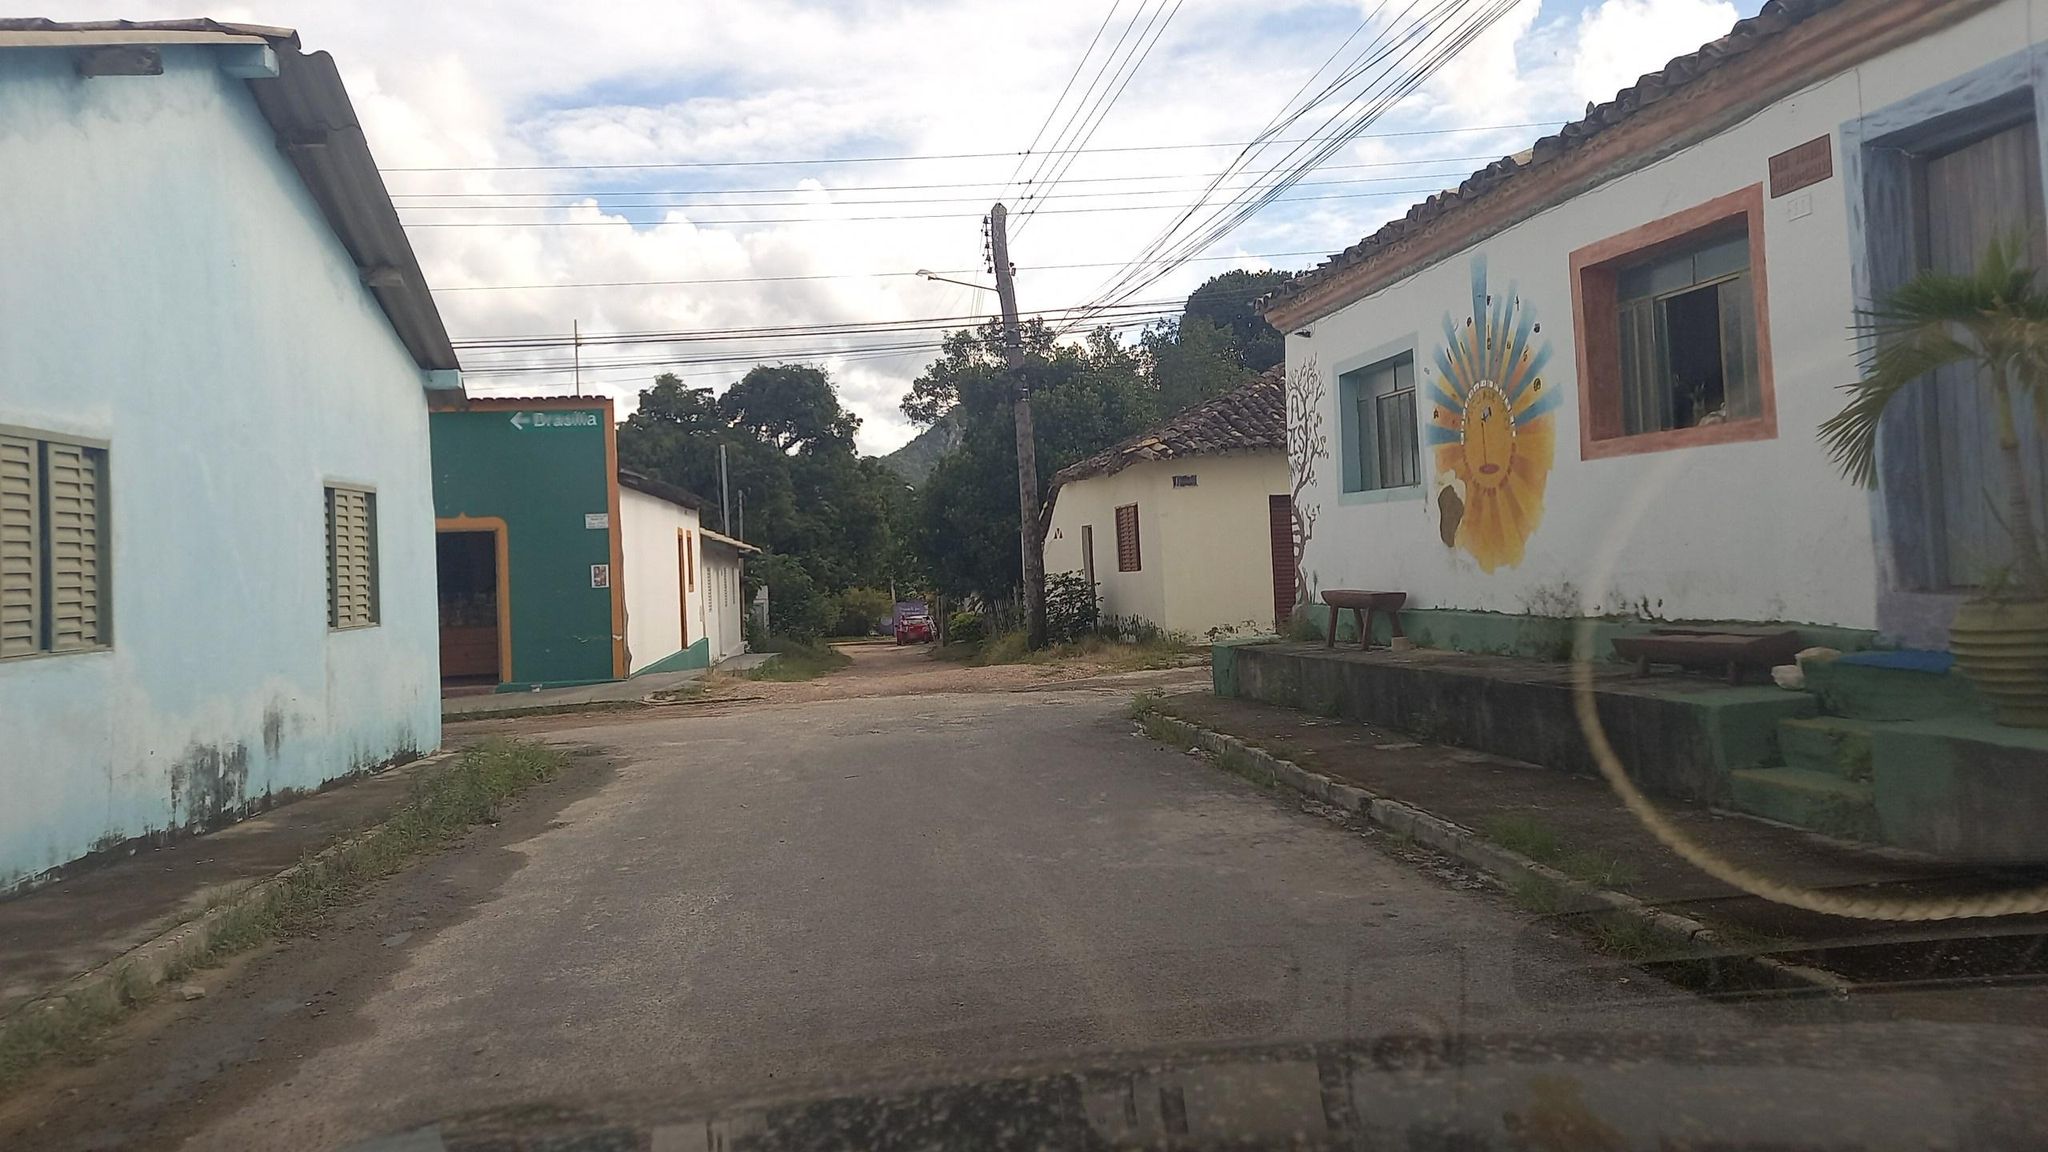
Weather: cloudy
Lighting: day
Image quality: good
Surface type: driving surface
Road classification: residential
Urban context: rural cluster
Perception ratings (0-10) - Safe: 1.5, Lively: 5.15, Beautiful: 2.46, Boring: 3.24, Depressing: 5.85, Wealthy: 0.73